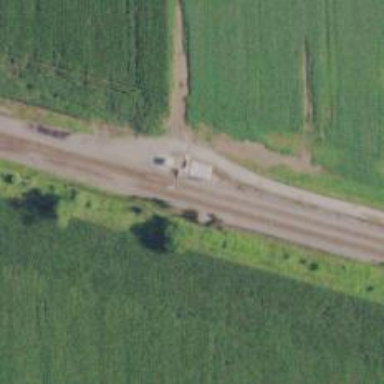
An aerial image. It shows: Railway crossover.